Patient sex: M
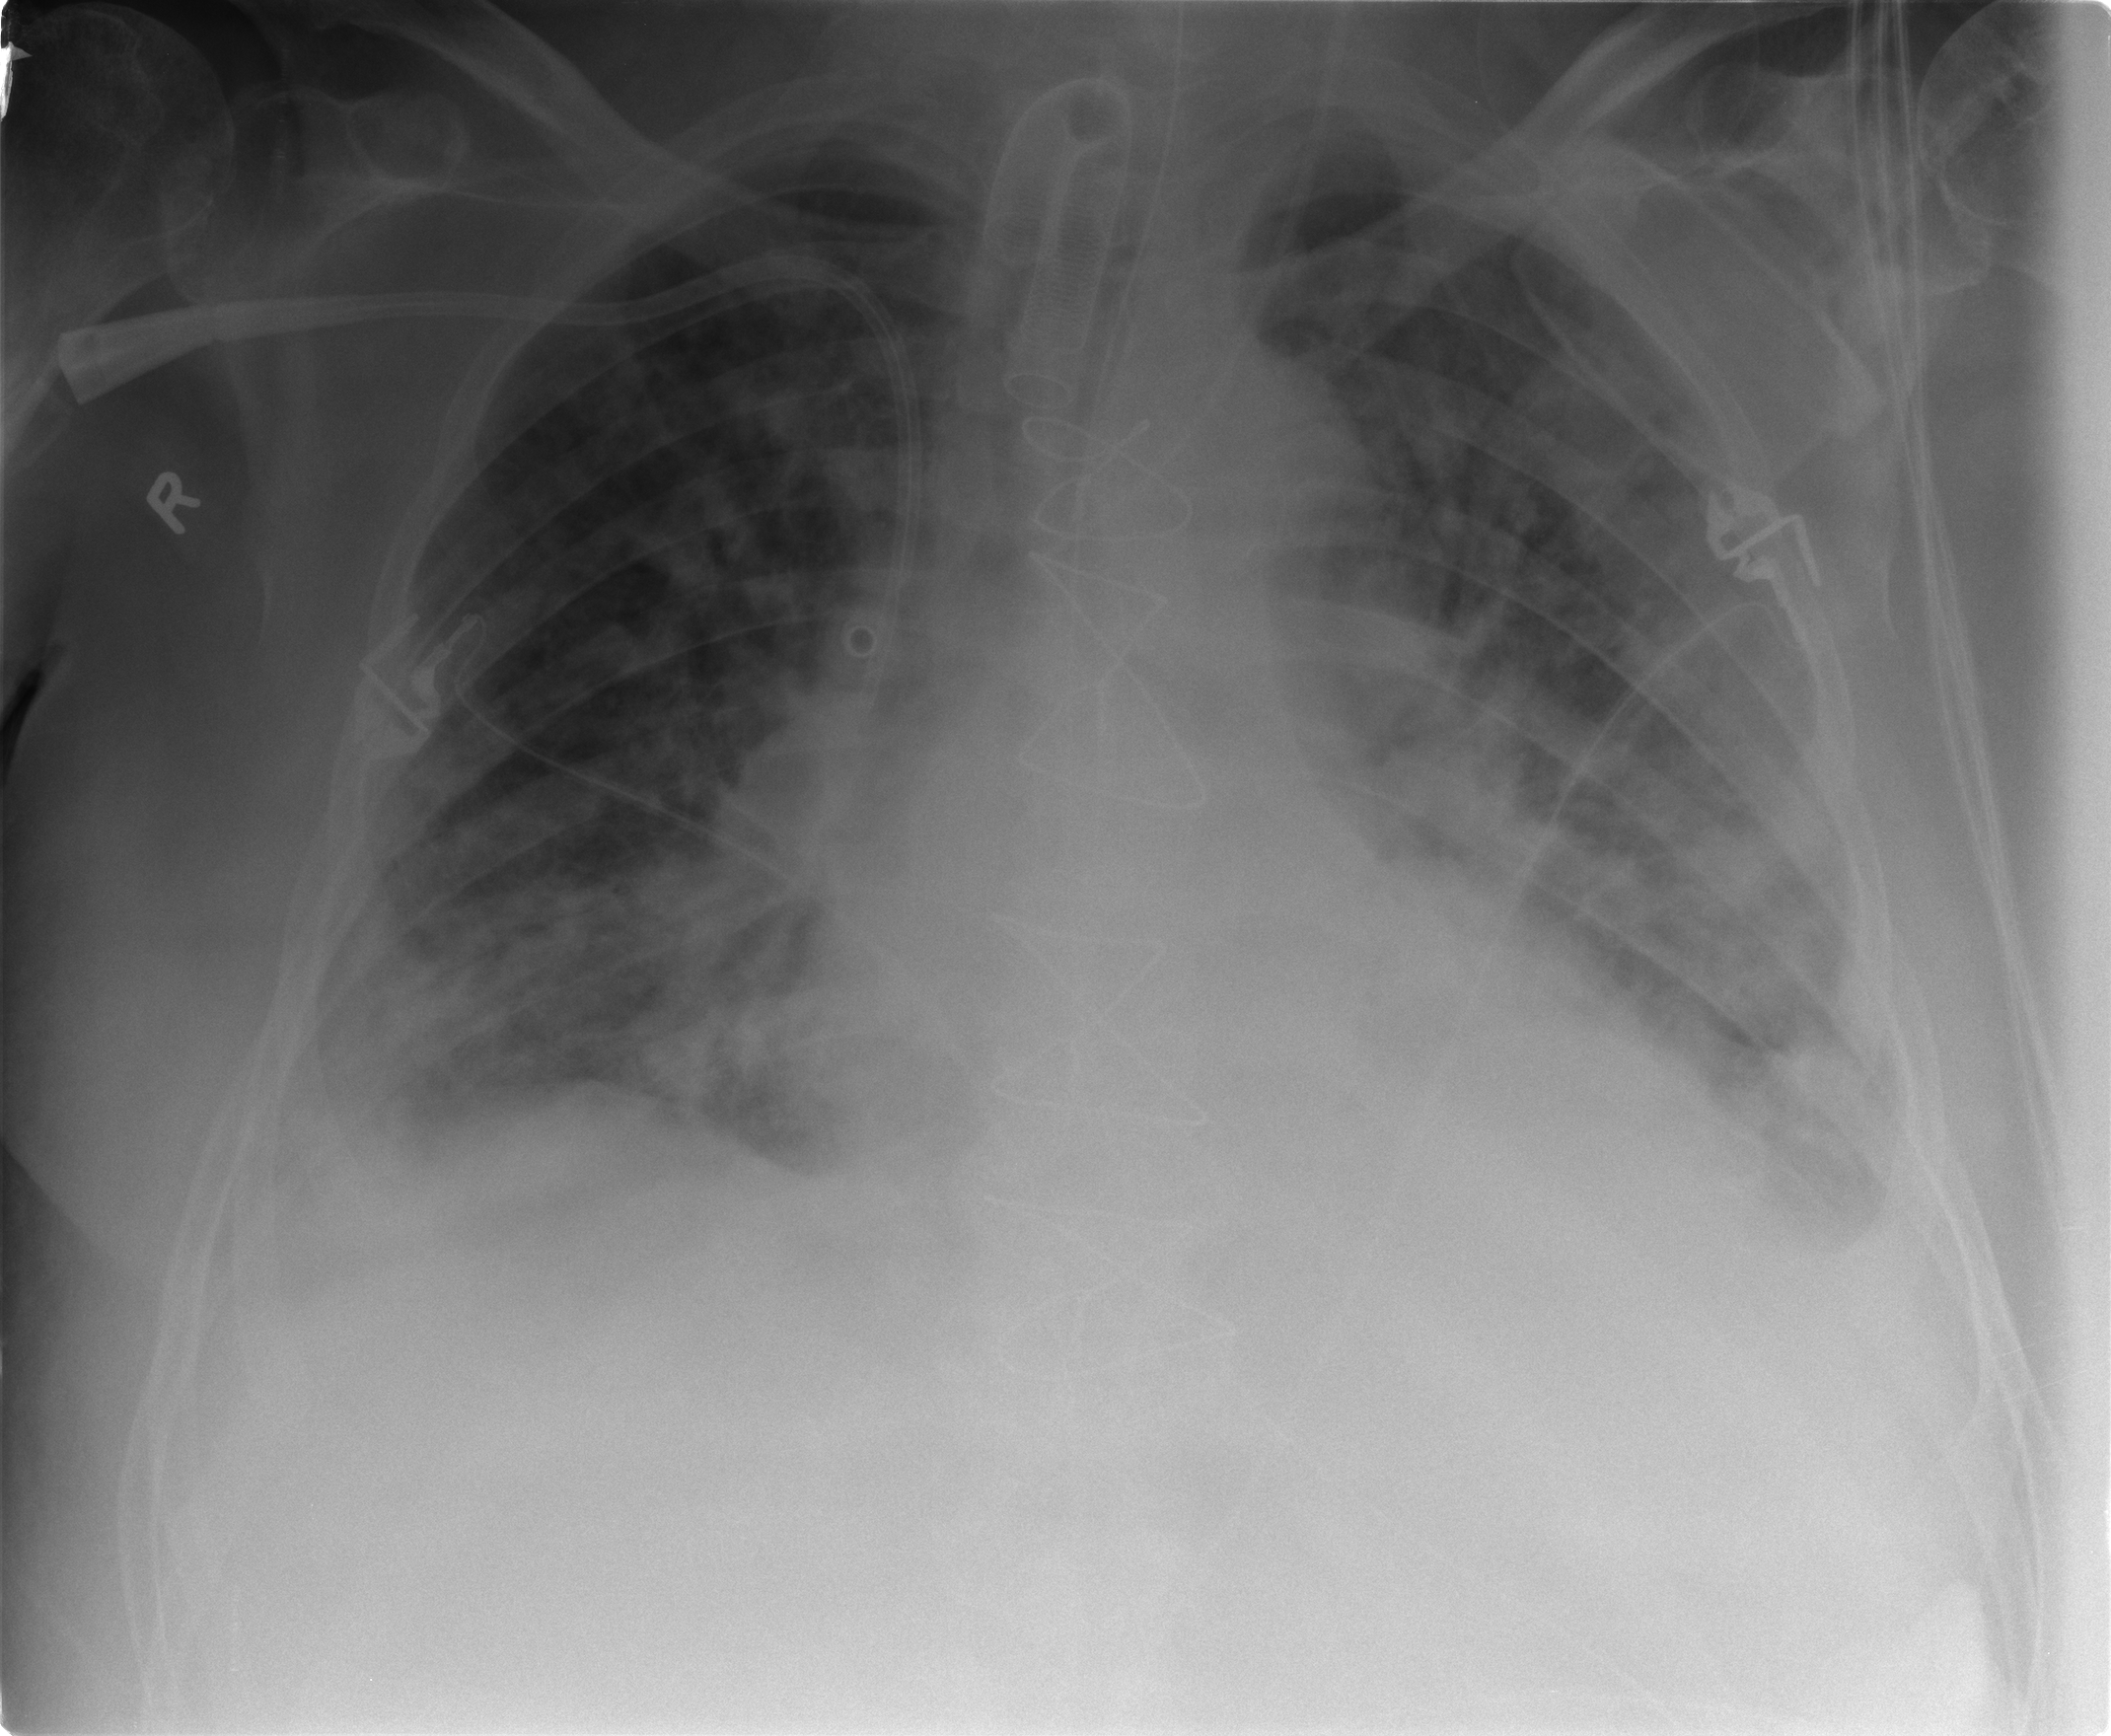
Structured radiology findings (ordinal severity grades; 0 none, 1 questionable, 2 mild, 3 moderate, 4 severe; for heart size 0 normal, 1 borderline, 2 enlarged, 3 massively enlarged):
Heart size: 2
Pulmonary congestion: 2
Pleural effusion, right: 2
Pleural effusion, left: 3
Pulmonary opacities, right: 3
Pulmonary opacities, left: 3
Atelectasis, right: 2
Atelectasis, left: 2